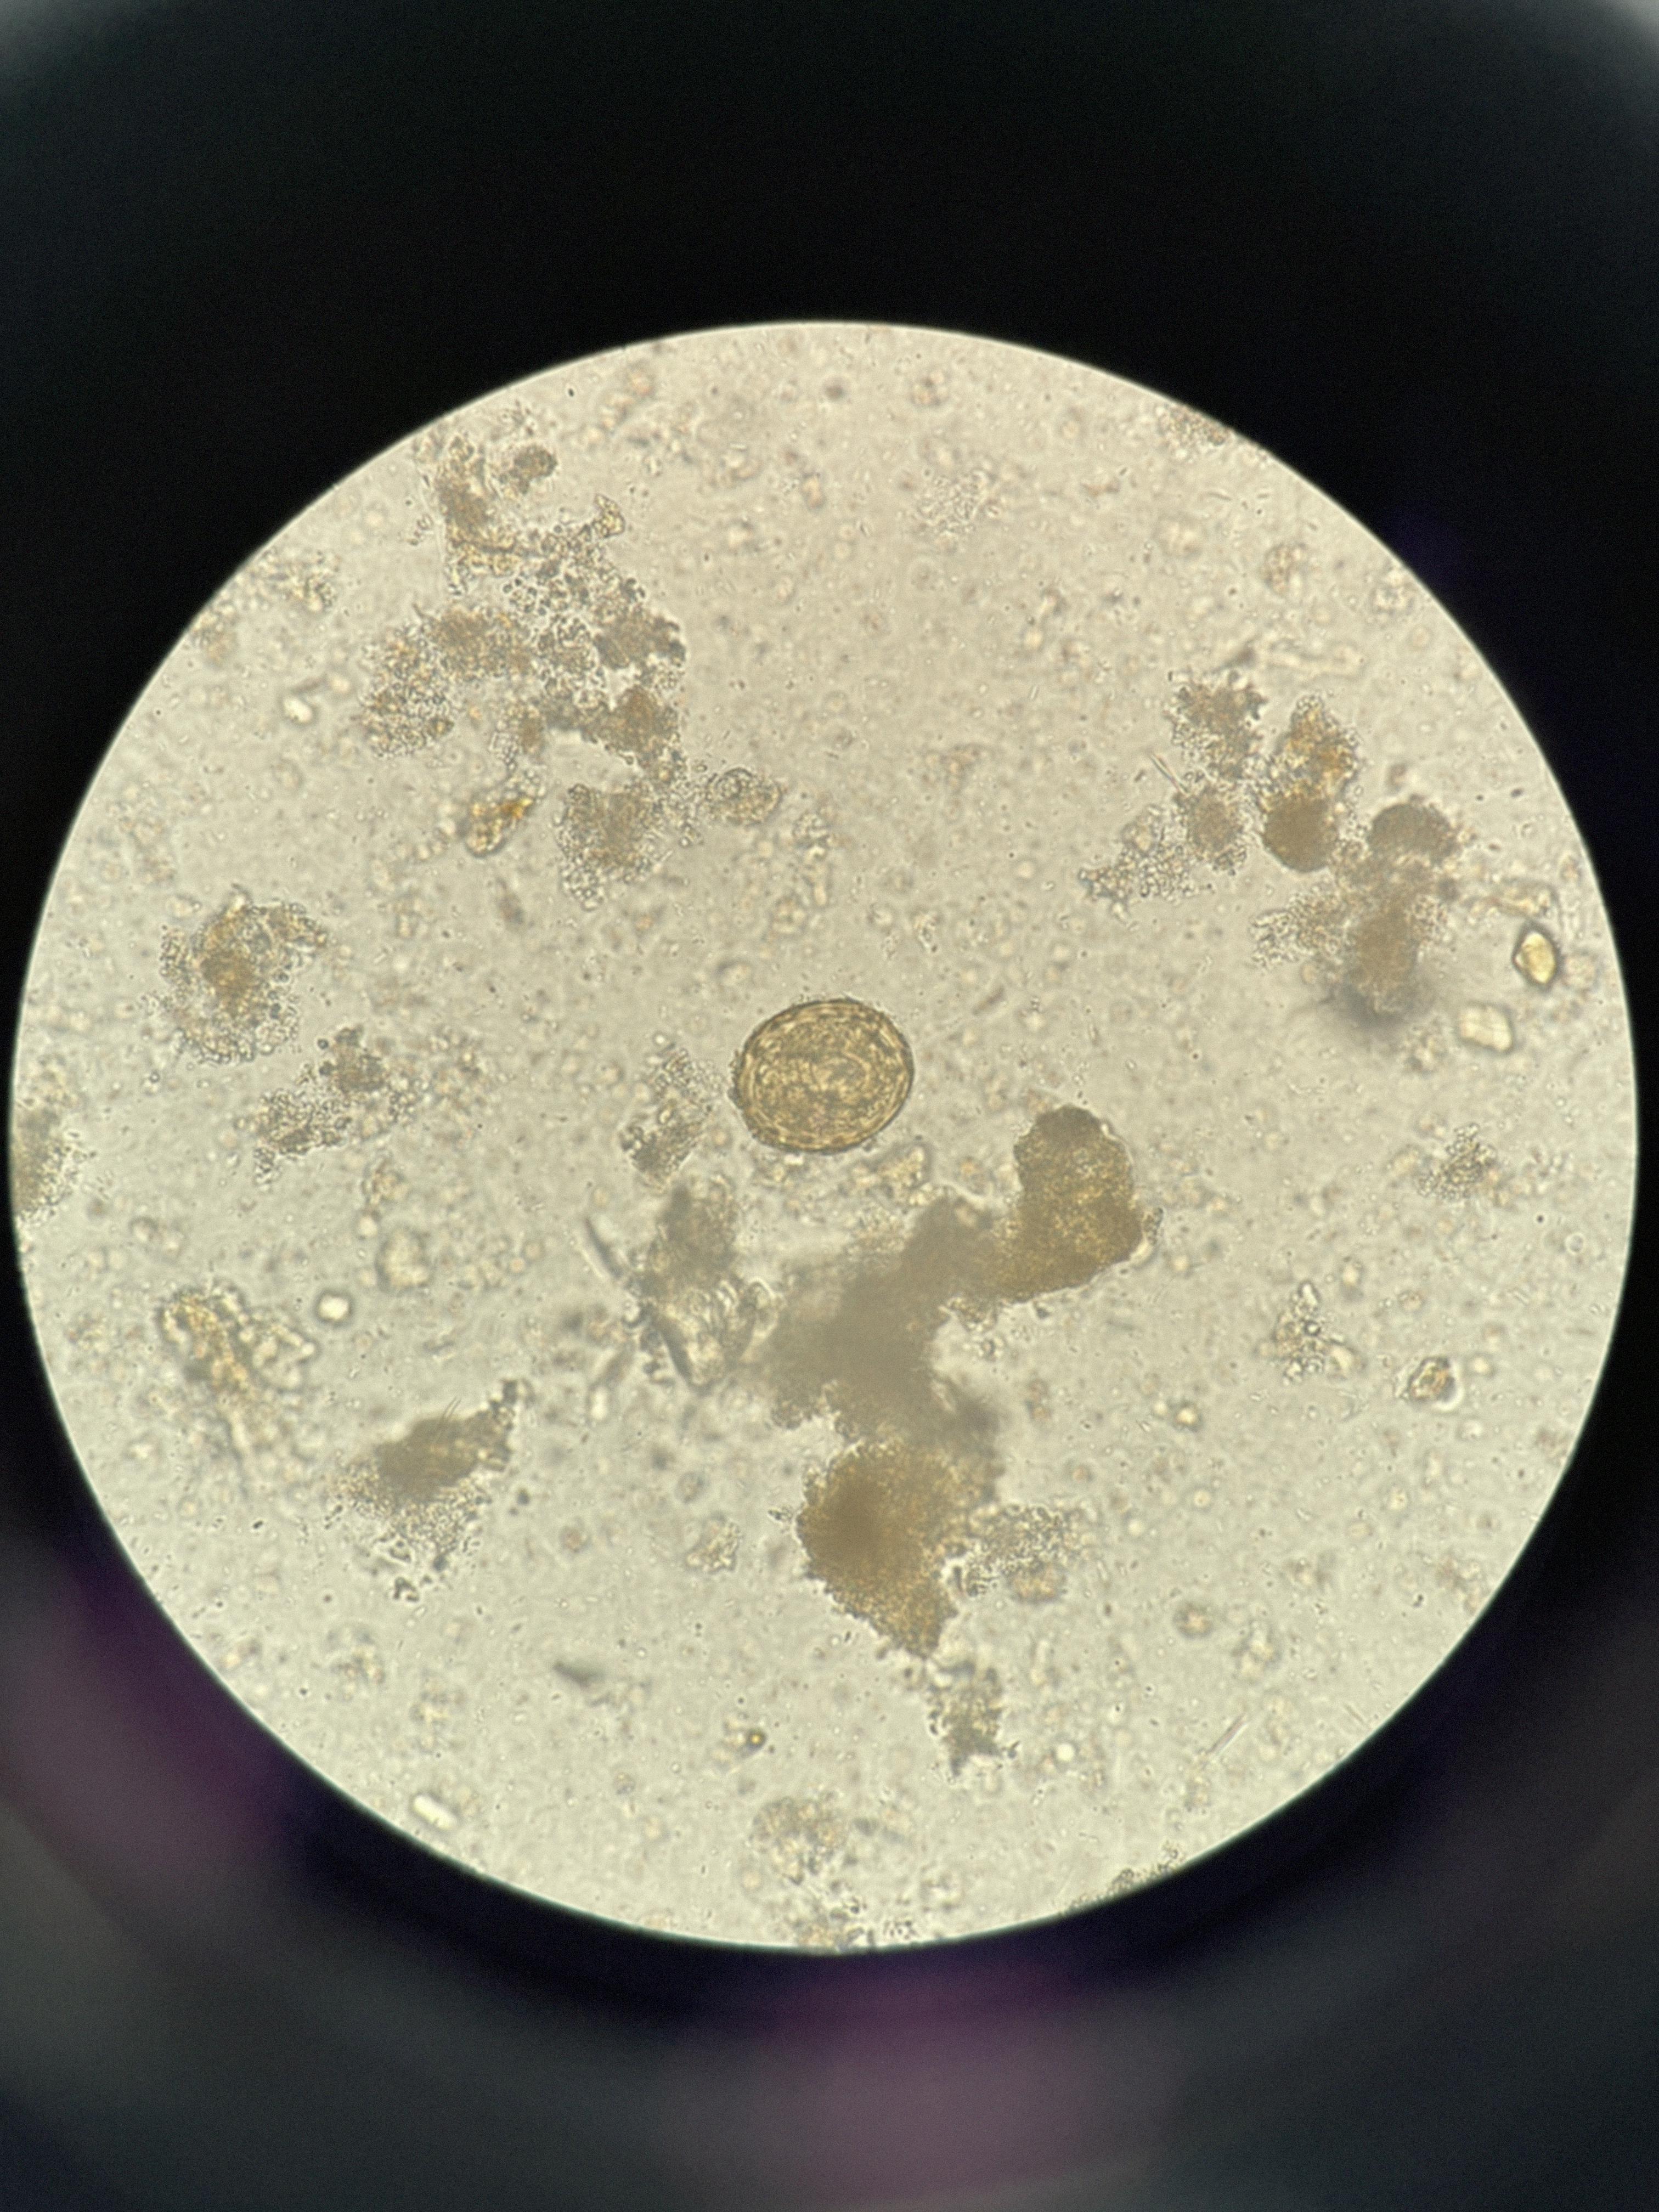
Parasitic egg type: Ascaris lumbricoides